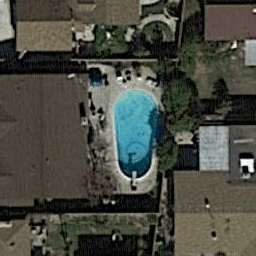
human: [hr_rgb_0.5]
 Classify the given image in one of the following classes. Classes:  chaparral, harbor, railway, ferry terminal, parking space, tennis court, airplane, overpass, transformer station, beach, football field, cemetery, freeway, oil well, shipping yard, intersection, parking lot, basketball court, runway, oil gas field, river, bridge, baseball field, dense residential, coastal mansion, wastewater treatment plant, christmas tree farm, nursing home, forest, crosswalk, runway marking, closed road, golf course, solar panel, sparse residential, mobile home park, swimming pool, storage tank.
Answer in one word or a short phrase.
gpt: swimming pool